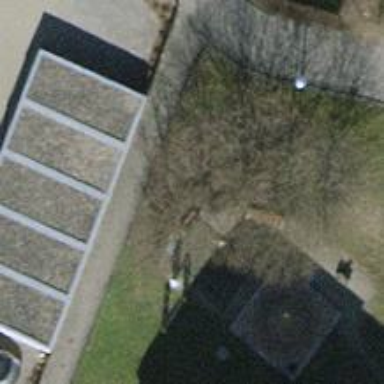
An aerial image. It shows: Urban tree adding natural touch to the cityscape.